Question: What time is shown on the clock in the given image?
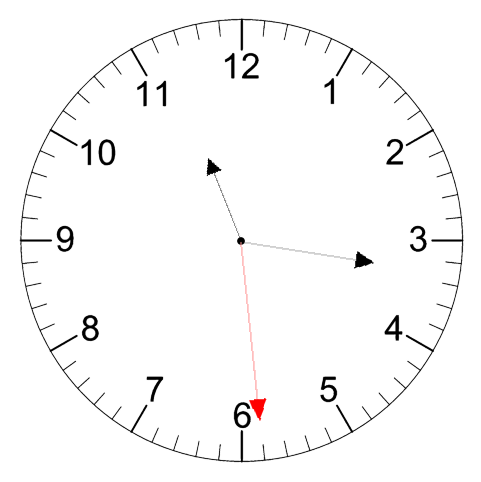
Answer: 11:16:29